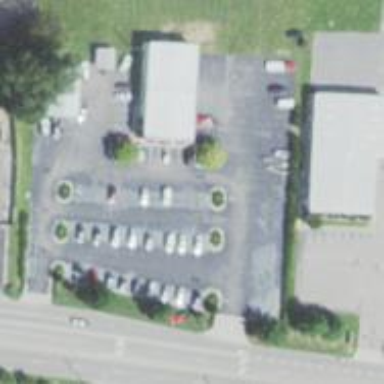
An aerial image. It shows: Car shop.